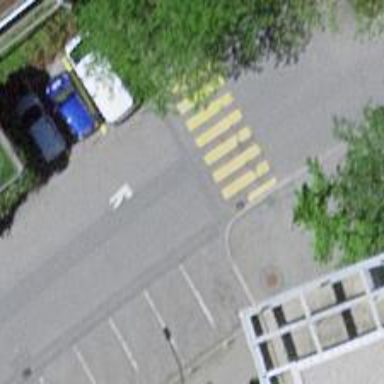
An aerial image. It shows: Uncontrolled crossing on the road.